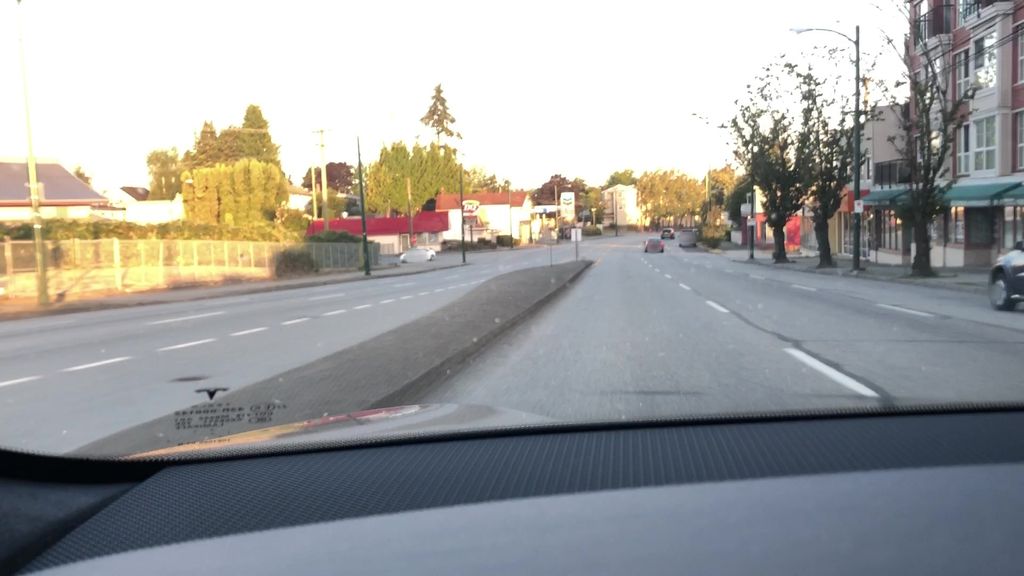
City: vancouver